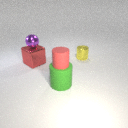
small purple metal sphere above large red metal cube